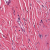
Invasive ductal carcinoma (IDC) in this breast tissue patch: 0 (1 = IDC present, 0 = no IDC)